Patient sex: M
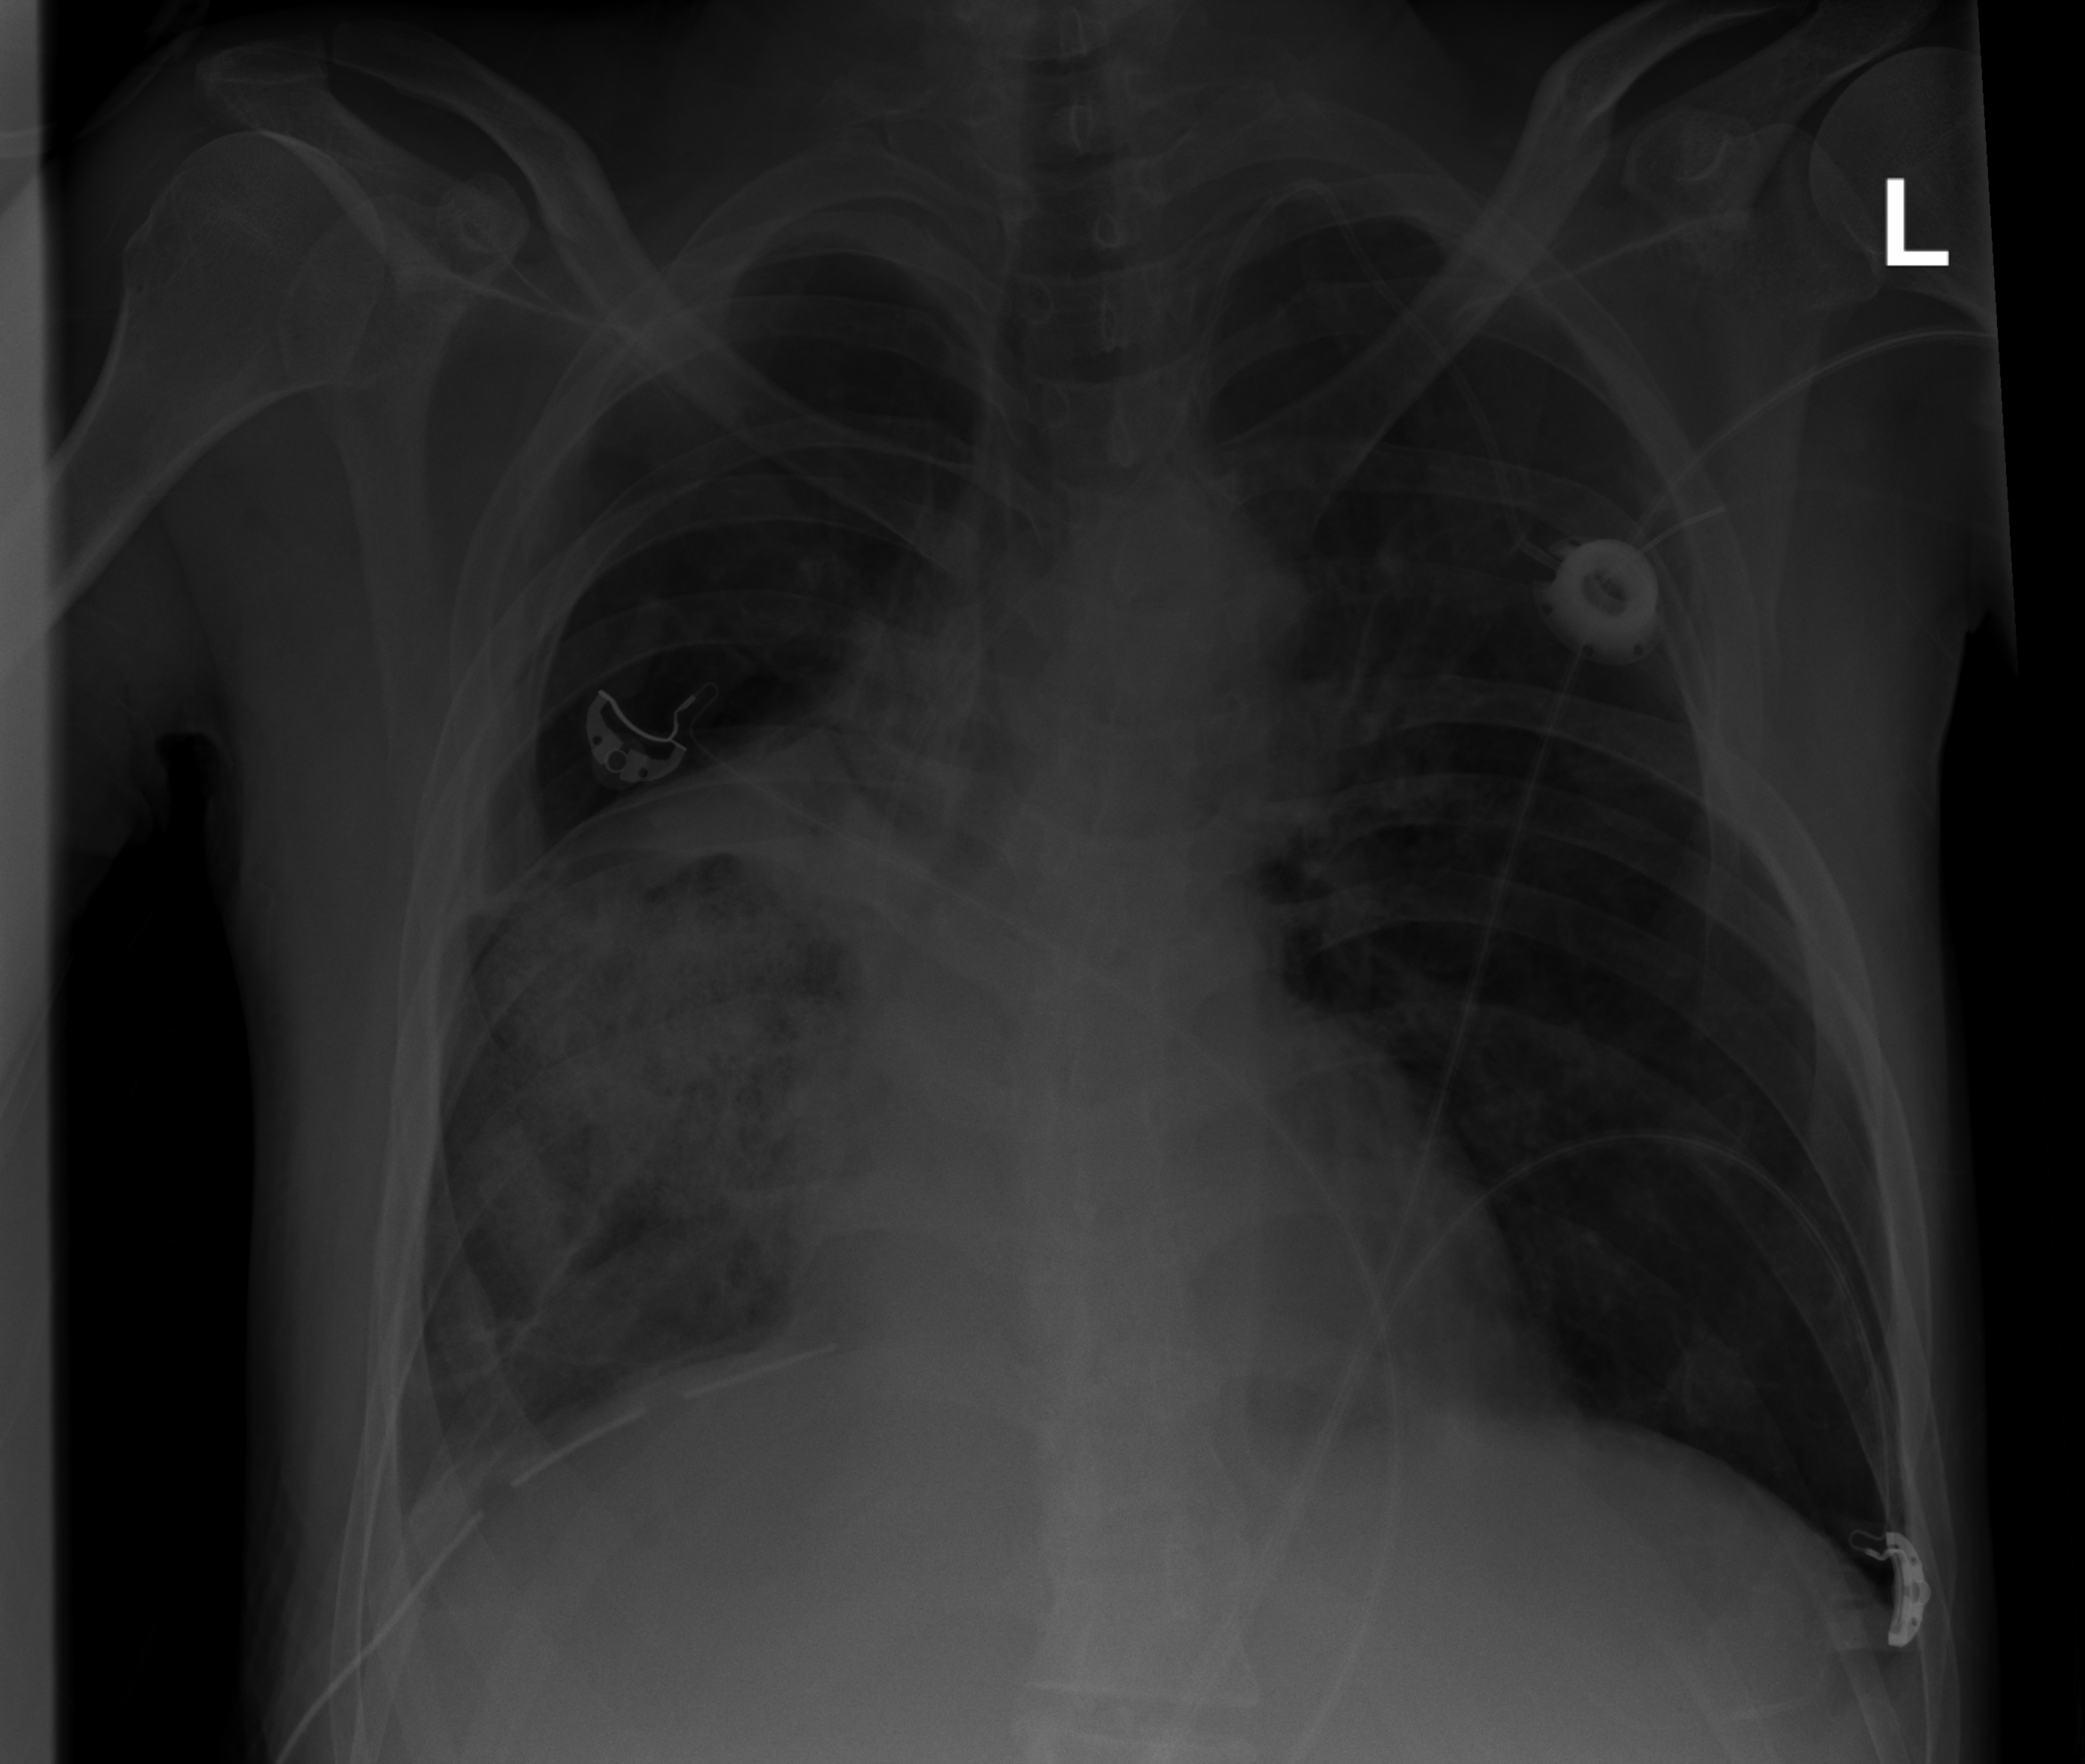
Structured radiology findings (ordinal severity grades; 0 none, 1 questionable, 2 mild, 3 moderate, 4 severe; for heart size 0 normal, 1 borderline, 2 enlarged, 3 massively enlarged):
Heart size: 0
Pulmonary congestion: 0
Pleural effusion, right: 0
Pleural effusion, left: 0
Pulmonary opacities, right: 2
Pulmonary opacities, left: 0
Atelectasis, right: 4
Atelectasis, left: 0